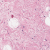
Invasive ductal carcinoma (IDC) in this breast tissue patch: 0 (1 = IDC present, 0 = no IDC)